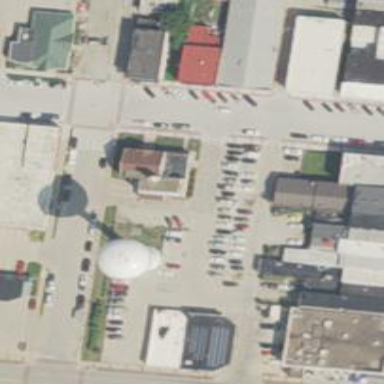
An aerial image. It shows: Water tower that is man-made.